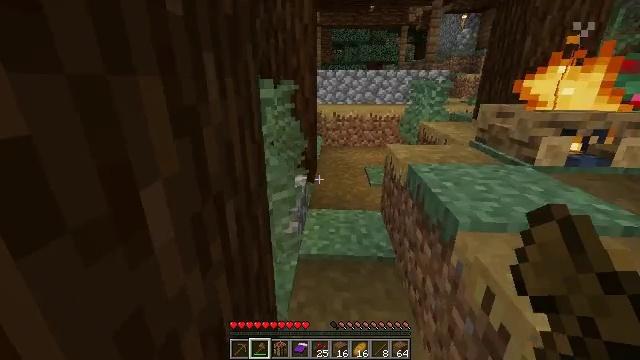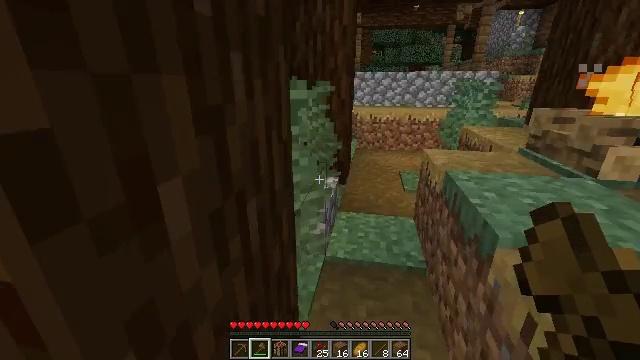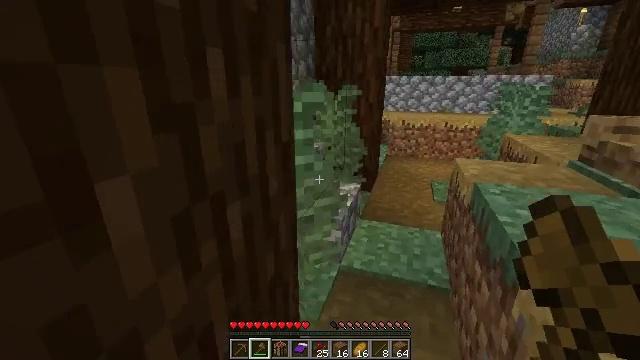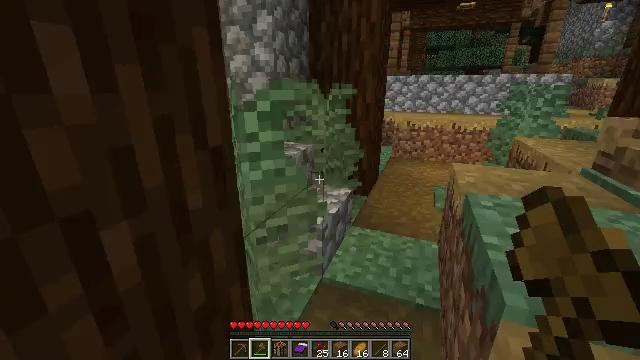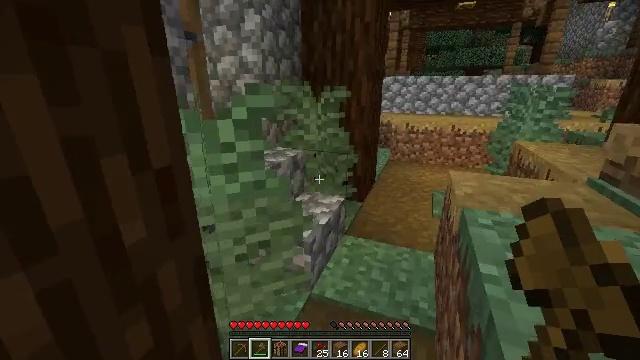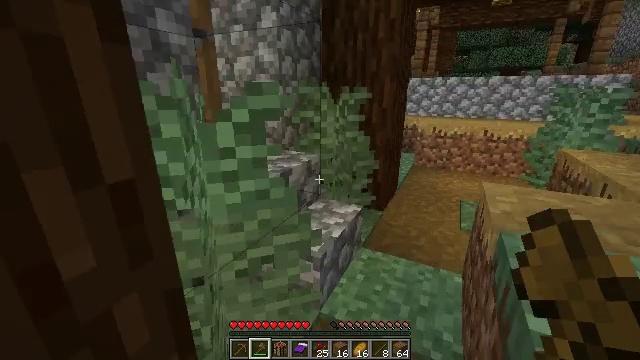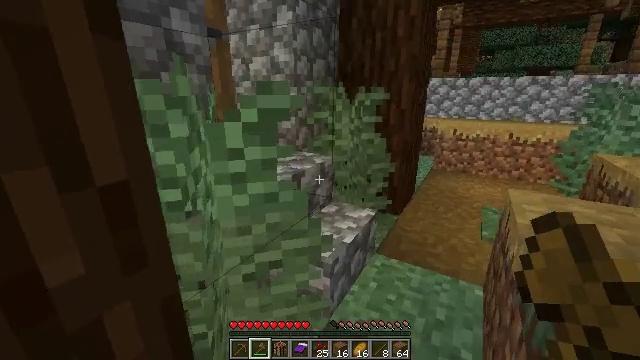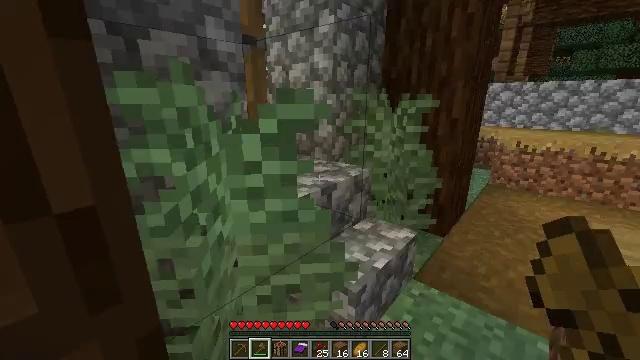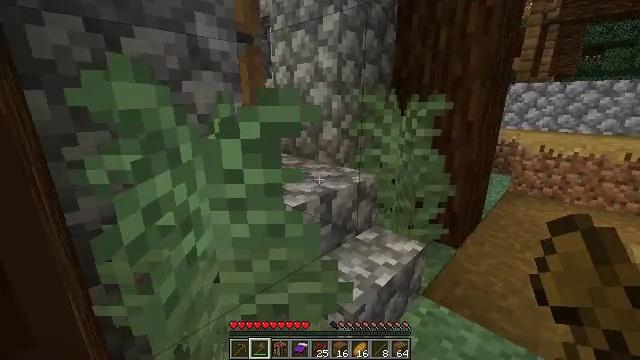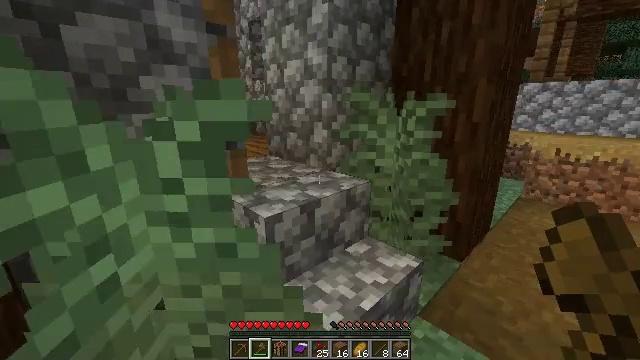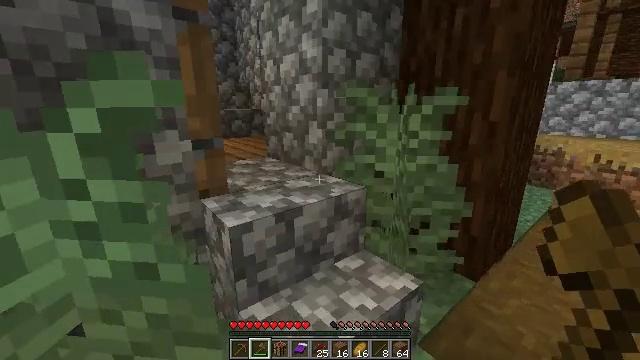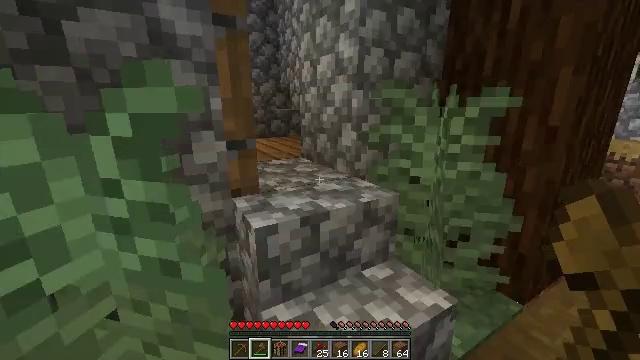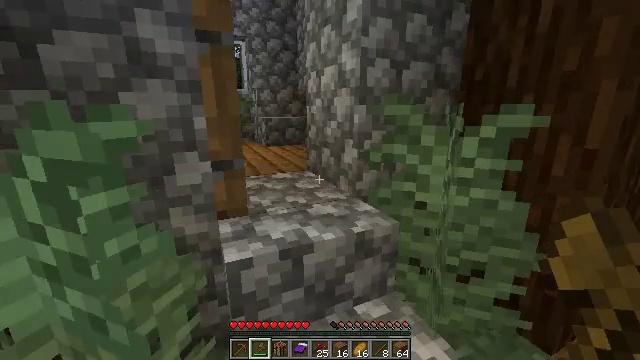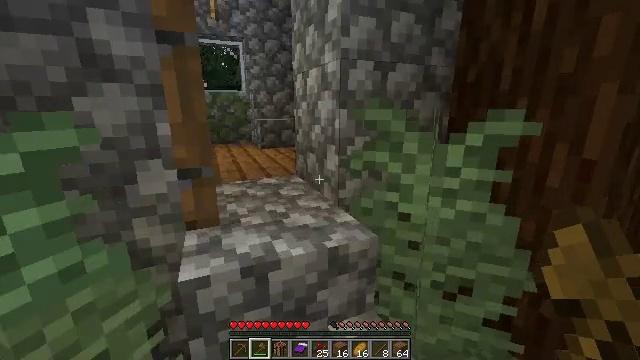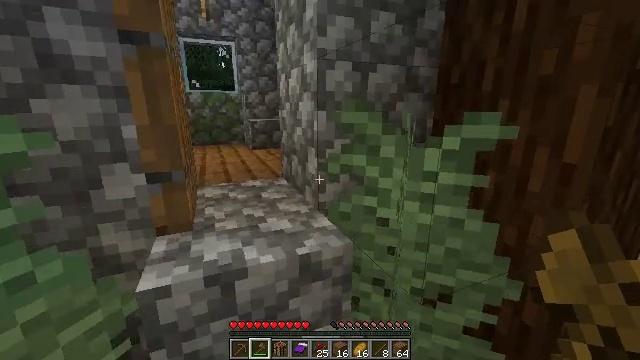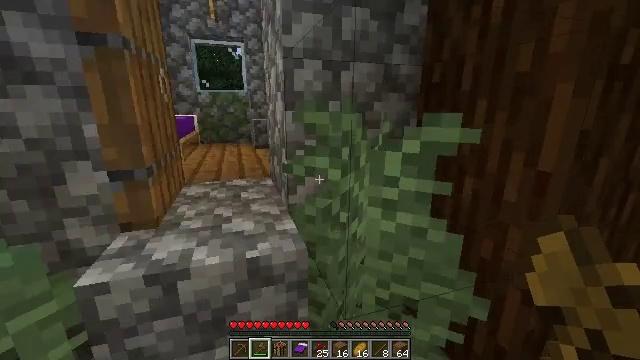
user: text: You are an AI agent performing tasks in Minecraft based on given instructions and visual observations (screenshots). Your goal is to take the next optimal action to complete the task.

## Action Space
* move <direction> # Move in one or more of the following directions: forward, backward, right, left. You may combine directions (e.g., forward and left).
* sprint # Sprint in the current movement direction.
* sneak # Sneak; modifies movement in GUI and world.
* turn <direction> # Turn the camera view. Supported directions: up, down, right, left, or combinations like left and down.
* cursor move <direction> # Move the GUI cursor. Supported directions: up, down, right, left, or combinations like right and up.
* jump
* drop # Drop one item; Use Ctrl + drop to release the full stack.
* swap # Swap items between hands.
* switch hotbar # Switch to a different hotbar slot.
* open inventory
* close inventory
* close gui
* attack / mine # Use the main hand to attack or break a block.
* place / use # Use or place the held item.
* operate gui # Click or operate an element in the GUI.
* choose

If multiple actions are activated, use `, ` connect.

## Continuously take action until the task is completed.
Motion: motion action
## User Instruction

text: Attack the large fern to gather it.
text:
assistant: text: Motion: move forward and move right, turn left
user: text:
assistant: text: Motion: move forward and move right, turn left
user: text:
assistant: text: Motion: move forward and move right, turn left
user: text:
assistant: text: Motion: move forward and move right
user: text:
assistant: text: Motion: move forward and move right, turn left
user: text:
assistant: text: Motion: move forward and move right, turn left
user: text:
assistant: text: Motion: move forward and move right, turn left and up
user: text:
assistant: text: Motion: move forward and move right, turn left
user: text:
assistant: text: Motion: move forward and move right, turn left
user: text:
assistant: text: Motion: move forward and move right, turn left
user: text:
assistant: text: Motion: move forward and move right, turn left
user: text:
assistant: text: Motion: move forward and move right, turn left
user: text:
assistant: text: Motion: move right, turn left
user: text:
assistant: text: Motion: move right
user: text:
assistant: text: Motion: move right, turn left
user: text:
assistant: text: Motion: move right, turn left
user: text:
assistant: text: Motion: move right, turn left and up
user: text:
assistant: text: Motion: move right, turn left
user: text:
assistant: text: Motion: no_op
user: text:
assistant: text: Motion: move right, turn right and up
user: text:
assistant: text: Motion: move right, turn right and up
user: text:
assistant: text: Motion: move right, turn right and up
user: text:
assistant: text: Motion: move forward and move right, turn right
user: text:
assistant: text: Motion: move forward and move right, turn right and down
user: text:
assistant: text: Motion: move forward and move right, turn right
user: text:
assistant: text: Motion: move forward, turn right and down
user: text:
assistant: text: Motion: move forward, turn right
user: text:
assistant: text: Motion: move forward, turn right and up
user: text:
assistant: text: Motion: move forward
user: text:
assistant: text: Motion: move forward